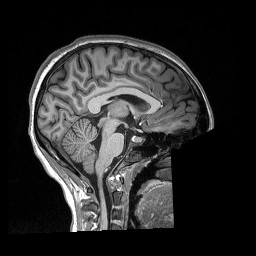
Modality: T1w
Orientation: sagittal